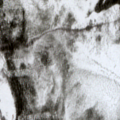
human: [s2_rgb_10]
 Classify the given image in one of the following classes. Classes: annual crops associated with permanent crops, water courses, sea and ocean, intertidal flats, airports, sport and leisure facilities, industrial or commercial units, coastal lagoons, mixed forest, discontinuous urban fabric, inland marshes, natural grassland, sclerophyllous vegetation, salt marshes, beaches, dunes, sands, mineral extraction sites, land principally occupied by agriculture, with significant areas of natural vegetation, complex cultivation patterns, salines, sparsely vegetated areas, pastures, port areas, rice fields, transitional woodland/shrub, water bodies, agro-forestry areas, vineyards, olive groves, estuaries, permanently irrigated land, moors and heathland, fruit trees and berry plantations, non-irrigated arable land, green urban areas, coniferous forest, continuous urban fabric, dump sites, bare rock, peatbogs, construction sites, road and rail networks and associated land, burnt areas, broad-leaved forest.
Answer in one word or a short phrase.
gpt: coniferous forest, transitional woodland/shrub, peatbogs